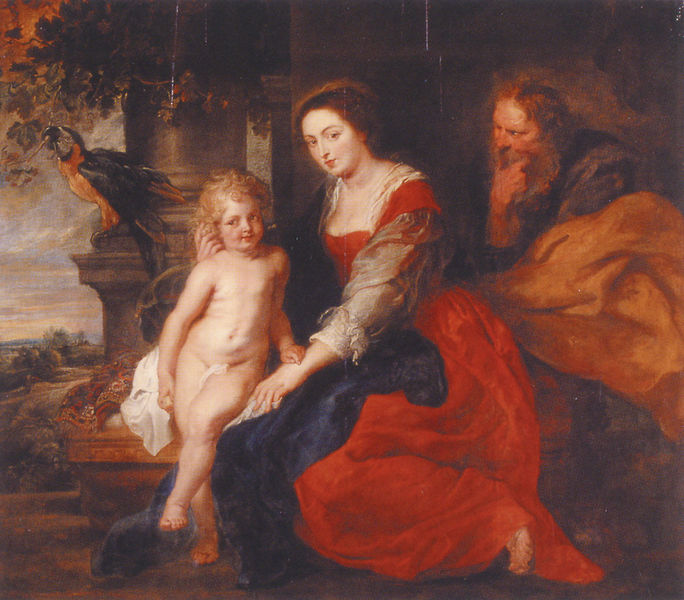
Titel: Heilige Familie mit Papagei
Künstler: Peter Paul Rubens
Institution: Antwerpen, Koninklijk Museum voor Schone
Schlagwörter: akt, baum, blau, blätter, dunkel, gemälde, hand, himmel, laub, mann, nackt, schatten, umhang, vogel, weiß, bäume, gelb, landschaft, sitzen, ausschnitt, braun, frau, grau, hell, kleid, säule, haus, rot, tuch, teppich, bart, blond, augen, blass, bluse, halten, johannes, sockel, tod, vollbart, ärmel, portrait, gewand, familie, kind, mutter, locken, düster, schnabel, kissen, nachdenklich, bauchnabel, kritisch, alter, denker, jesus, heilige, basis, orientteppich, ara, papagei, maria, jesu, schaft, kisse, josef, joseph, blau rot, rotes kleid, grübeln, hl. familie